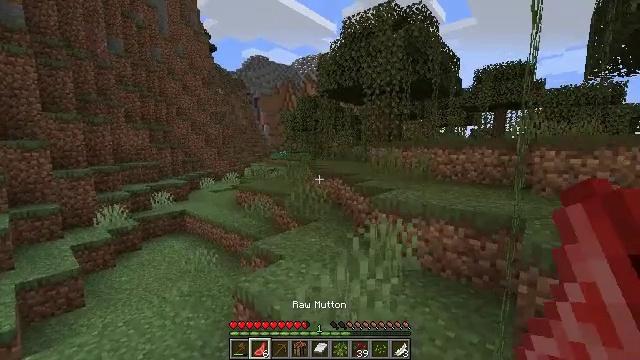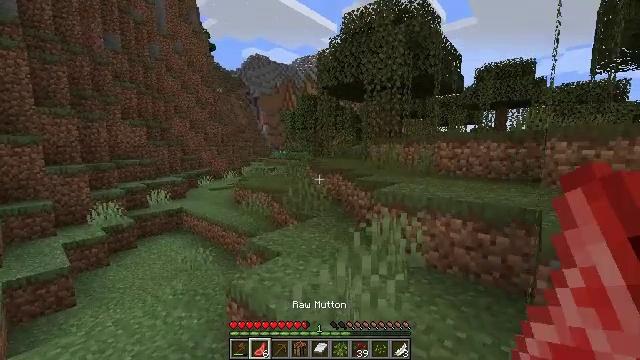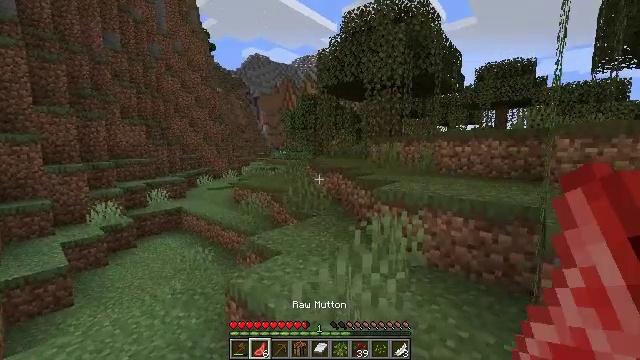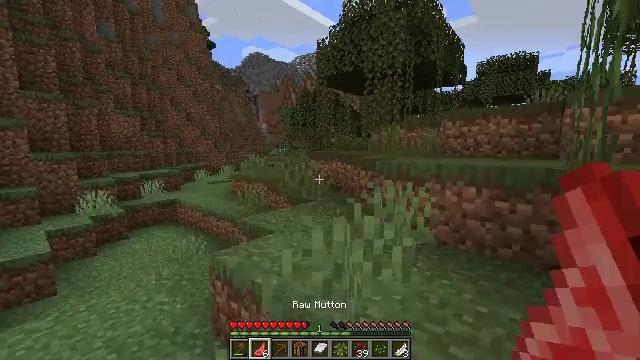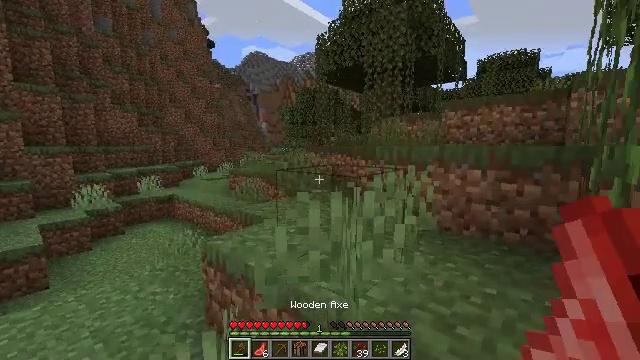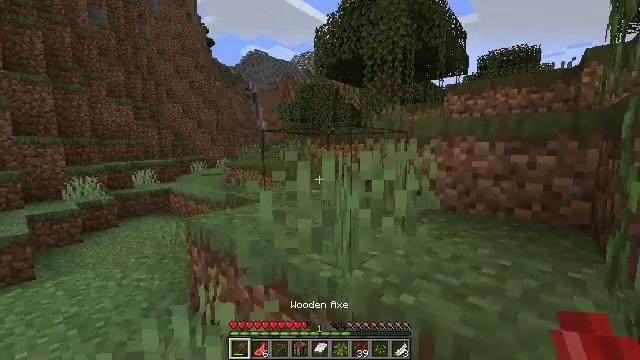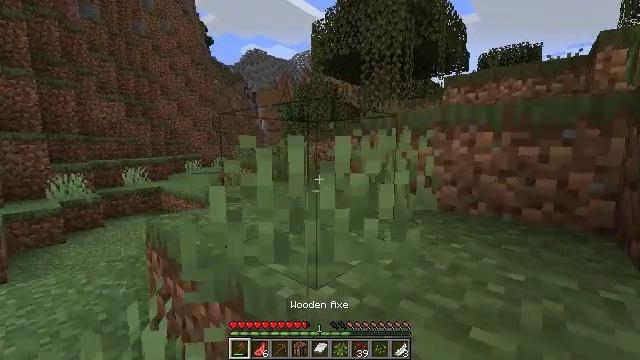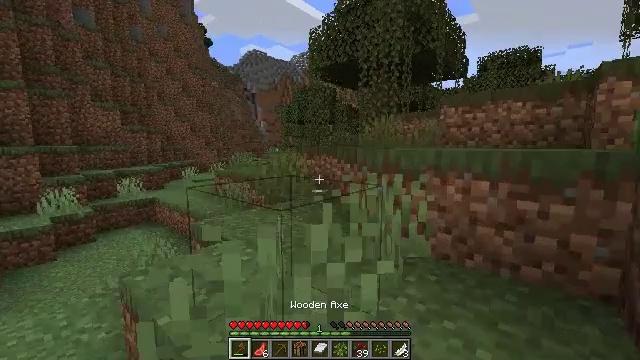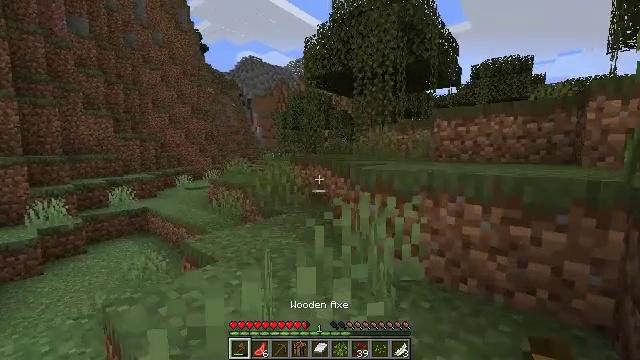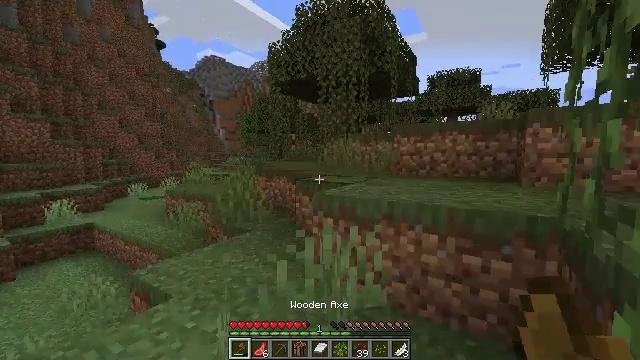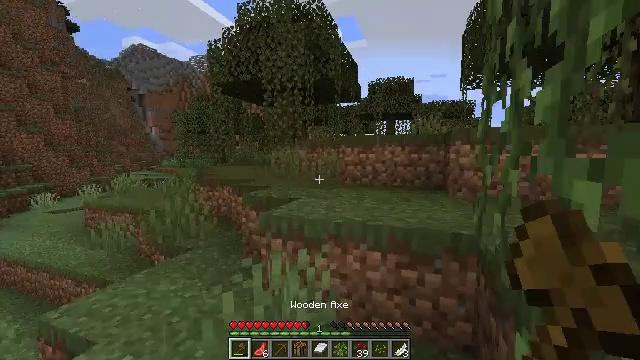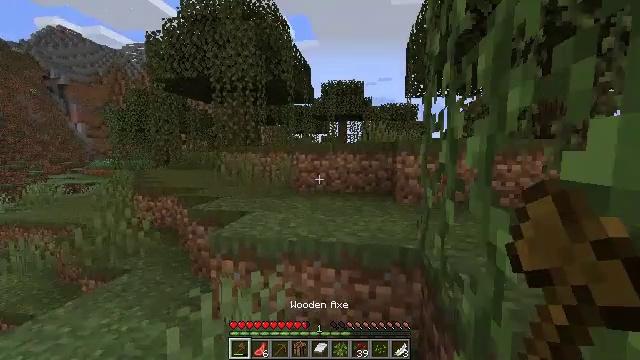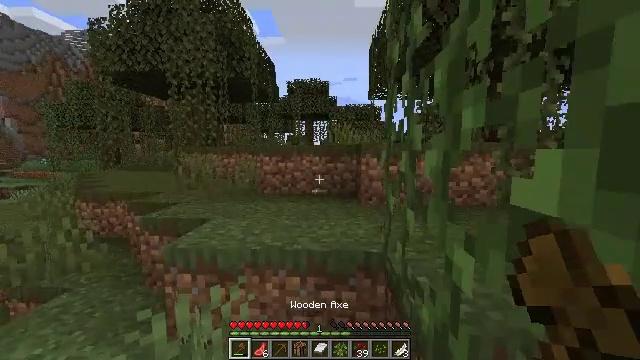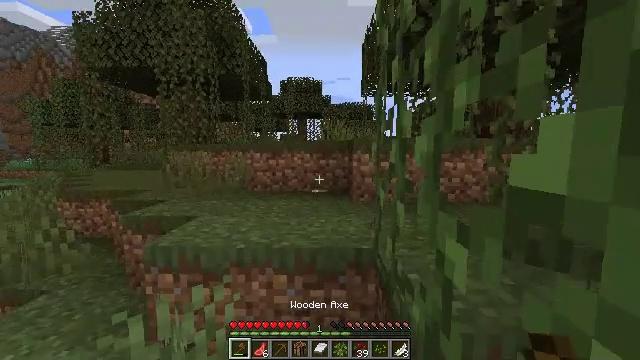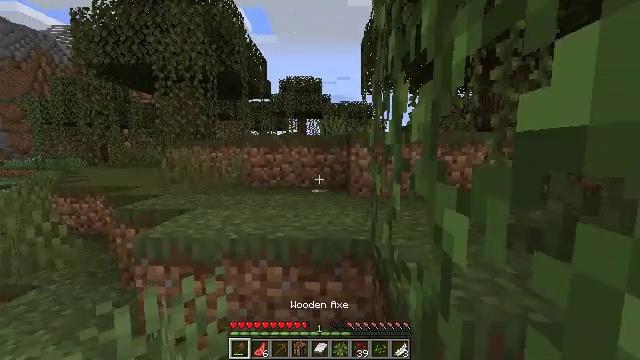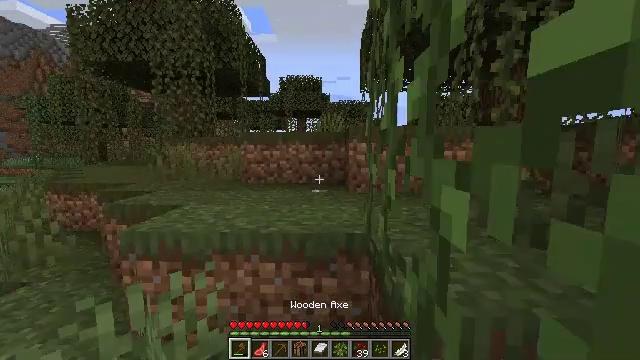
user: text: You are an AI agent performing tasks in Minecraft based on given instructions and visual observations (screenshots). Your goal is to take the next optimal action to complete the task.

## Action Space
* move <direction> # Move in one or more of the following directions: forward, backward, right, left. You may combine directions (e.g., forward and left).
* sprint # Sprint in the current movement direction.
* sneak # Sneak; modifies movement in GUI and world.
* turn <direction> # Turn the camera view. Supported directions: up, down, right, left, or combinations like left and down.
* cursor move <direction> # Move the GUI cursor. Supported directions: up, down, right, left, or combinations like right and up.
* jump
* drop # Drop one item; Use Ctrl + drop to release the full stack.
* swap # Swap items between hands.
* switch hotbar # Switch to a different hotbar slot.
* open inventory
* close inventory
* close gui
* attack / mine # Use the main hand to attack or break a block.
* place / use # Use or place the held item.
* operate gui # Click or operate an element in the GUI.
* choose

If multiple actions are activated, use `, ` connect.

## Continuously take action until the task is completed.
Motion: motion action
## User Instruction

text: Collect red sand from a desert biome.
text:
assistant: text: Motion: move forward
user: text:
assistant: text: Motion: move forward and move right
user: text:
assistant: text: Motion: move forward and move right
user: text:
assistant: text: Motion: move forward and move right
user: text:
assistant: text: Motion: move forward and move right
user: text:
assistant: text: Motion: move forward and move right
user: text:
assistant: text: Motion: move forward and move right, jump
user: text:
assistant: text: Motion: move forward and move right, turn up, jump
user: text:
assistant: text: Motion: move forward and move right, turn right, jump
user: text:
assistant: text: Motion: move forward and move right, turn right, jump
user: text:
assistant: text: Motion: move forward and move right, turn right
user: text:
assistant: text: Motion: move forward and move right, turn right
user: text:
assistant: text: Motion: move forward and move right, turn right
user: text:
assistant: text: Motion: move forward and move right
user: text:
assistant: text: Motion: move forward
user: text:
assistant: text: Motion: move forward
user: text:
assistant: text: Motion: move forward, jump
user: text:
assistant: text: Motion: move forward, jump
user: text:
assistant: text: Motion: move forward, jump
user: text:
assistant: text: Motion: move forward, jump
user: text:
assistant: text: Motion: move forward
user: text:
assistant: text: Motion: move forward
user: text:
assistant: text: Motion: move forward
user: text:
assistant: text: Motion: move forward
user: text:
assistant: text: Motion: move forward
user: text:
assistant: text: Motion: move forward
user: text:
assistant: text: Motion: move forward
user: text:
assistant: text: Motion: move forward
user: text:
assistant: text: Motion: move forward
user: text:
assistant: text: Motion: move forward